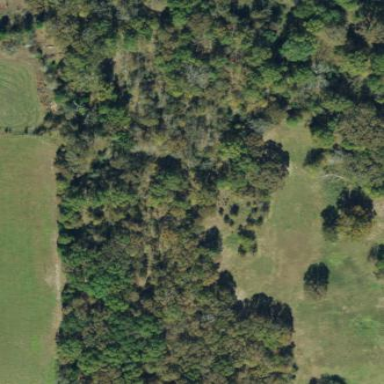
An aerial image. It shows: Mixed woodland area with variety of leaf types and cycles.